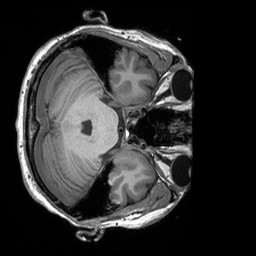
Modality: T1w
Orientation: axial
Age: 33
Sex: male
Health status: healthy
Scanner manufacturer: siemens
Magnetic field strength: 3 T
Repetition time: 2.3 s
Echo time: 0.00303 s